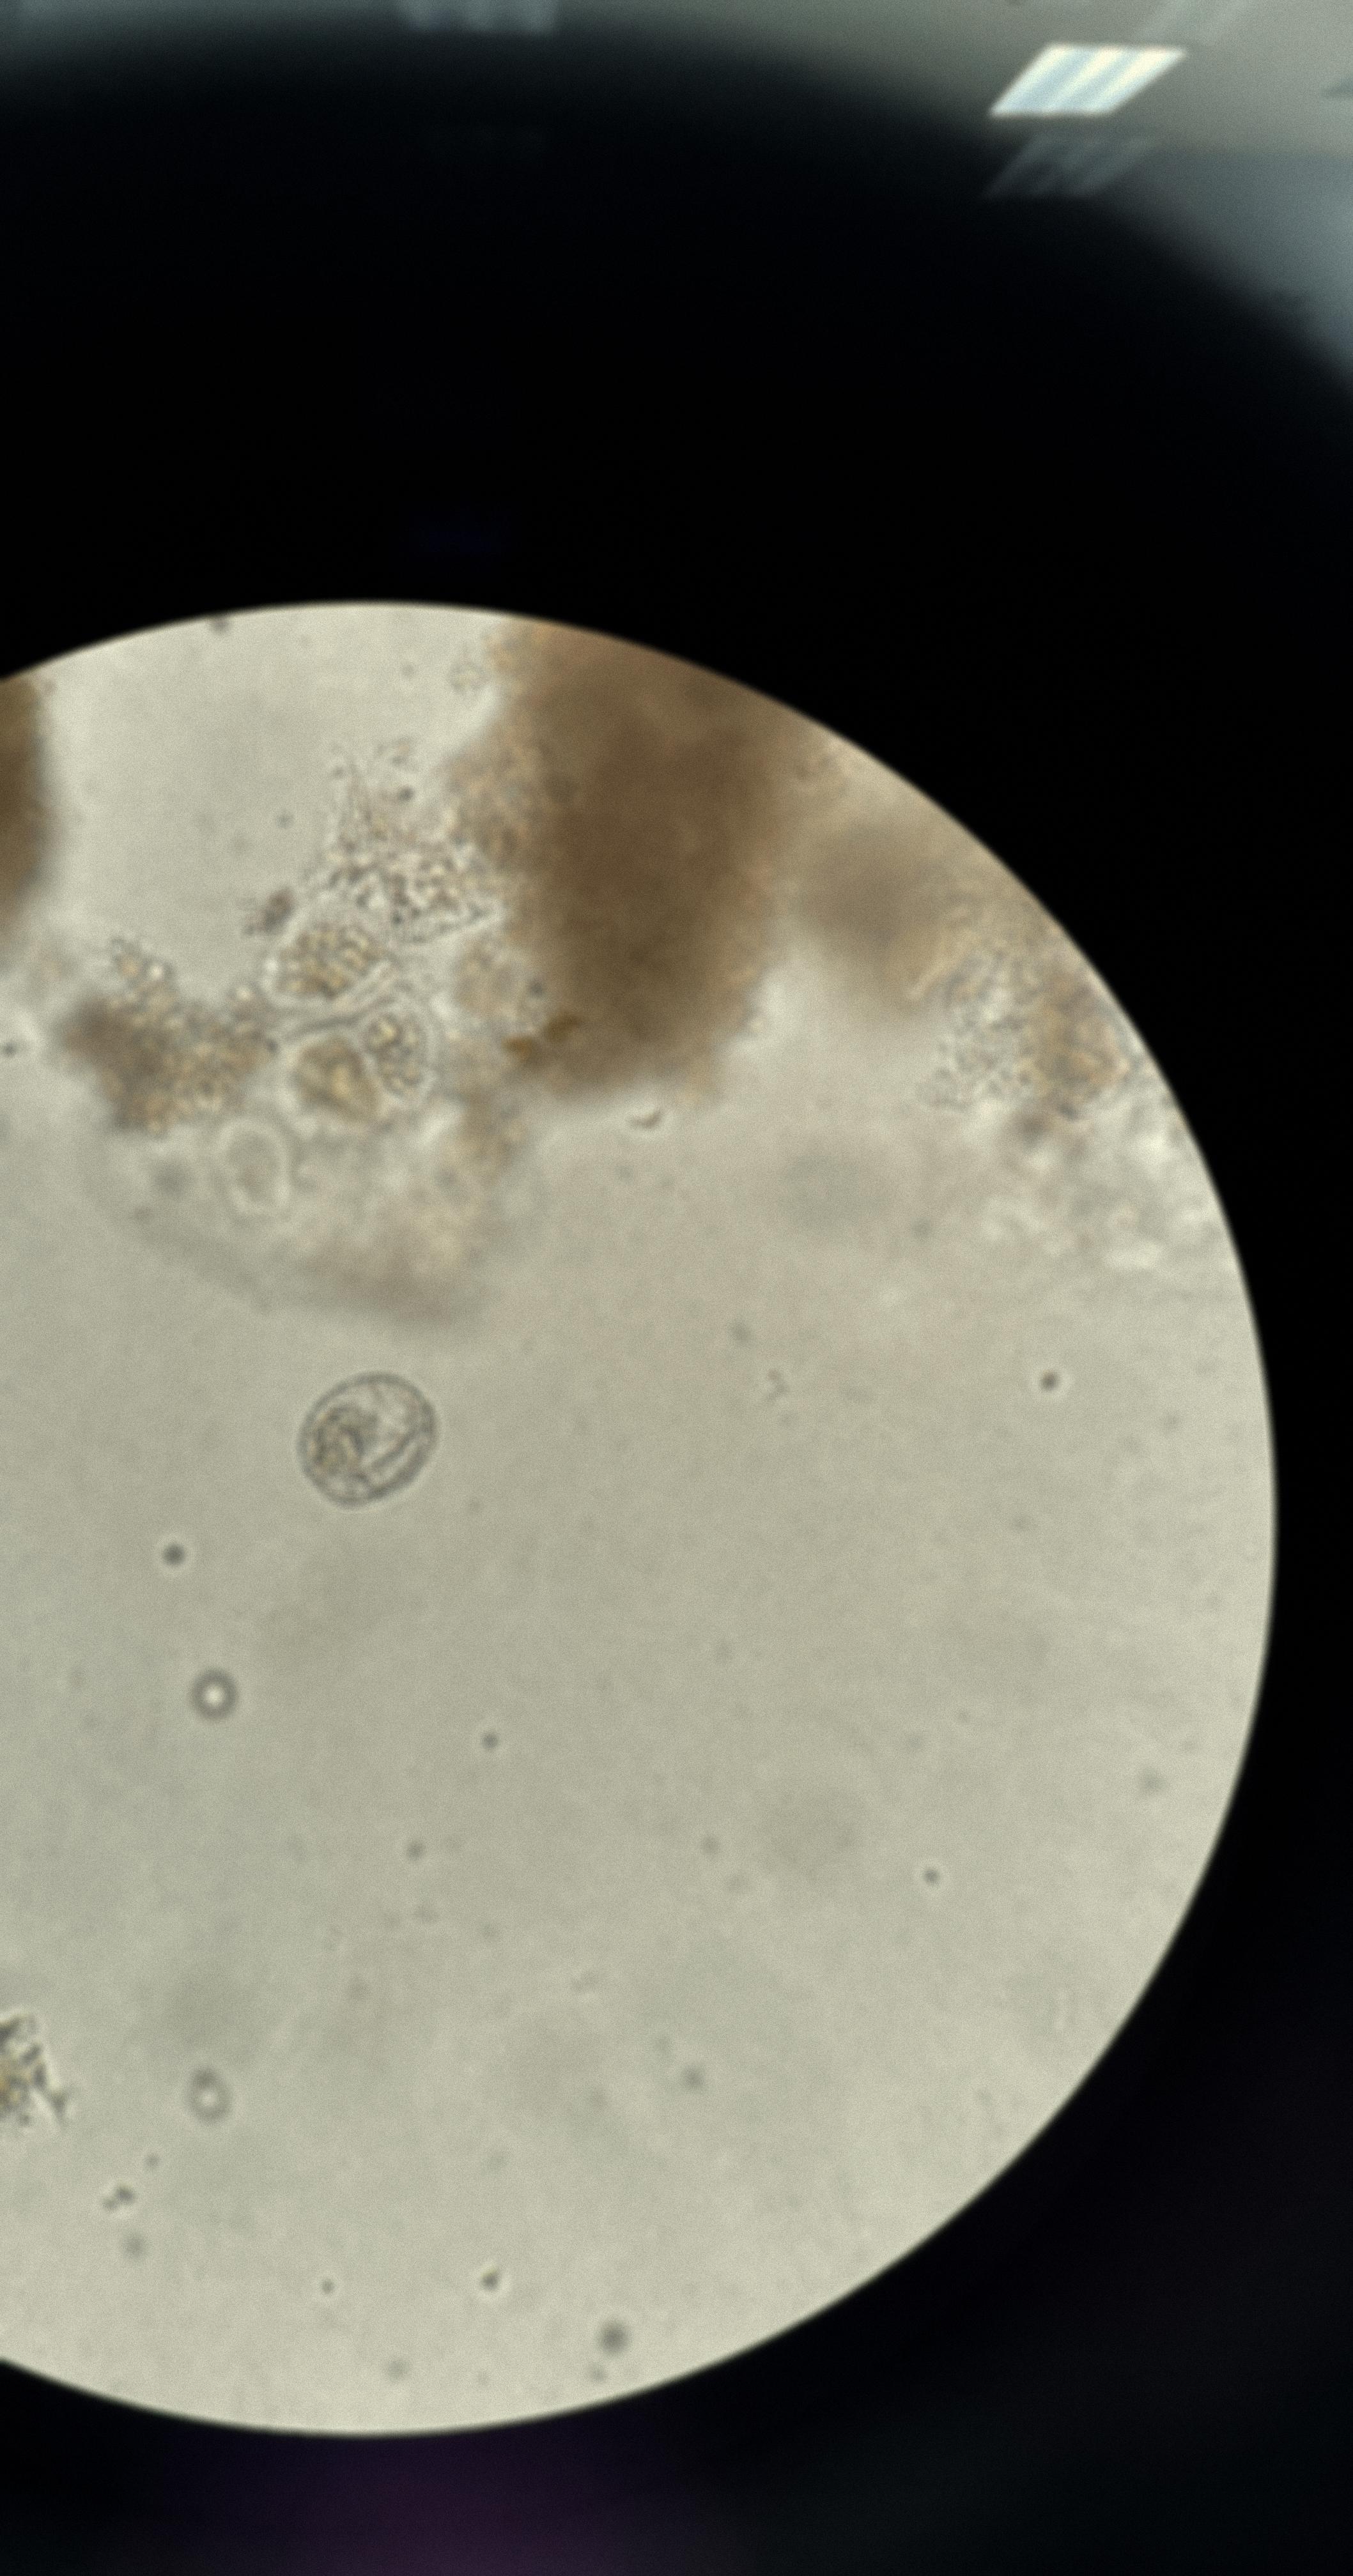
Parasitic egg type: Hymenolepis nana